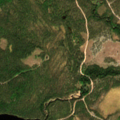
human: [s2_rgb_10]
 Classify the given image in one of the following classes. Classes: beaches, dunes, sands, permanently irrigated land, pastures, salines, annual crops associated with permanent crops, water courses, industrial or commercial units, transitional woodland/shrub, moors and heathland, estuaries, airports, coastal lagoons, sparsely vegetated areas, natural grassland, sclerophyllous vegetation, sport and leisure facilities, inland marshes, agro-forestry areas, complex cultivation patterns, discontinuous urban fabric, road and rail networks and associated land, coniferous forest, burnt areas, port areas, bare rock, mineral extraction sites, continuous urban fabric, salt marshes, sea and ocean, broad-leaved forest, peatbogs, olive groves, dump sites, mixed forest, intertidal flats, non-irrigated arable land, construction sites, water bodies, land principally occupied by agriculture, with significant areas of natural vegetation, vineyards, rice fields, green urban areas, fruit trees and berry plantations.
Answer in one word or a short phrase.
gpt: coniferous forest